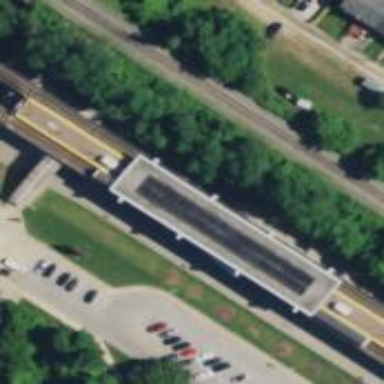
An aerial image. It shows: Platform for public transport at railway station.